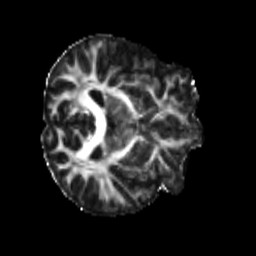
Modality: FA
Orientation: axial
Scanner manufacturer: siemens
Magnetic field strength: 3 T
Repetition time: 4 s
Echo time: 0.0594 s